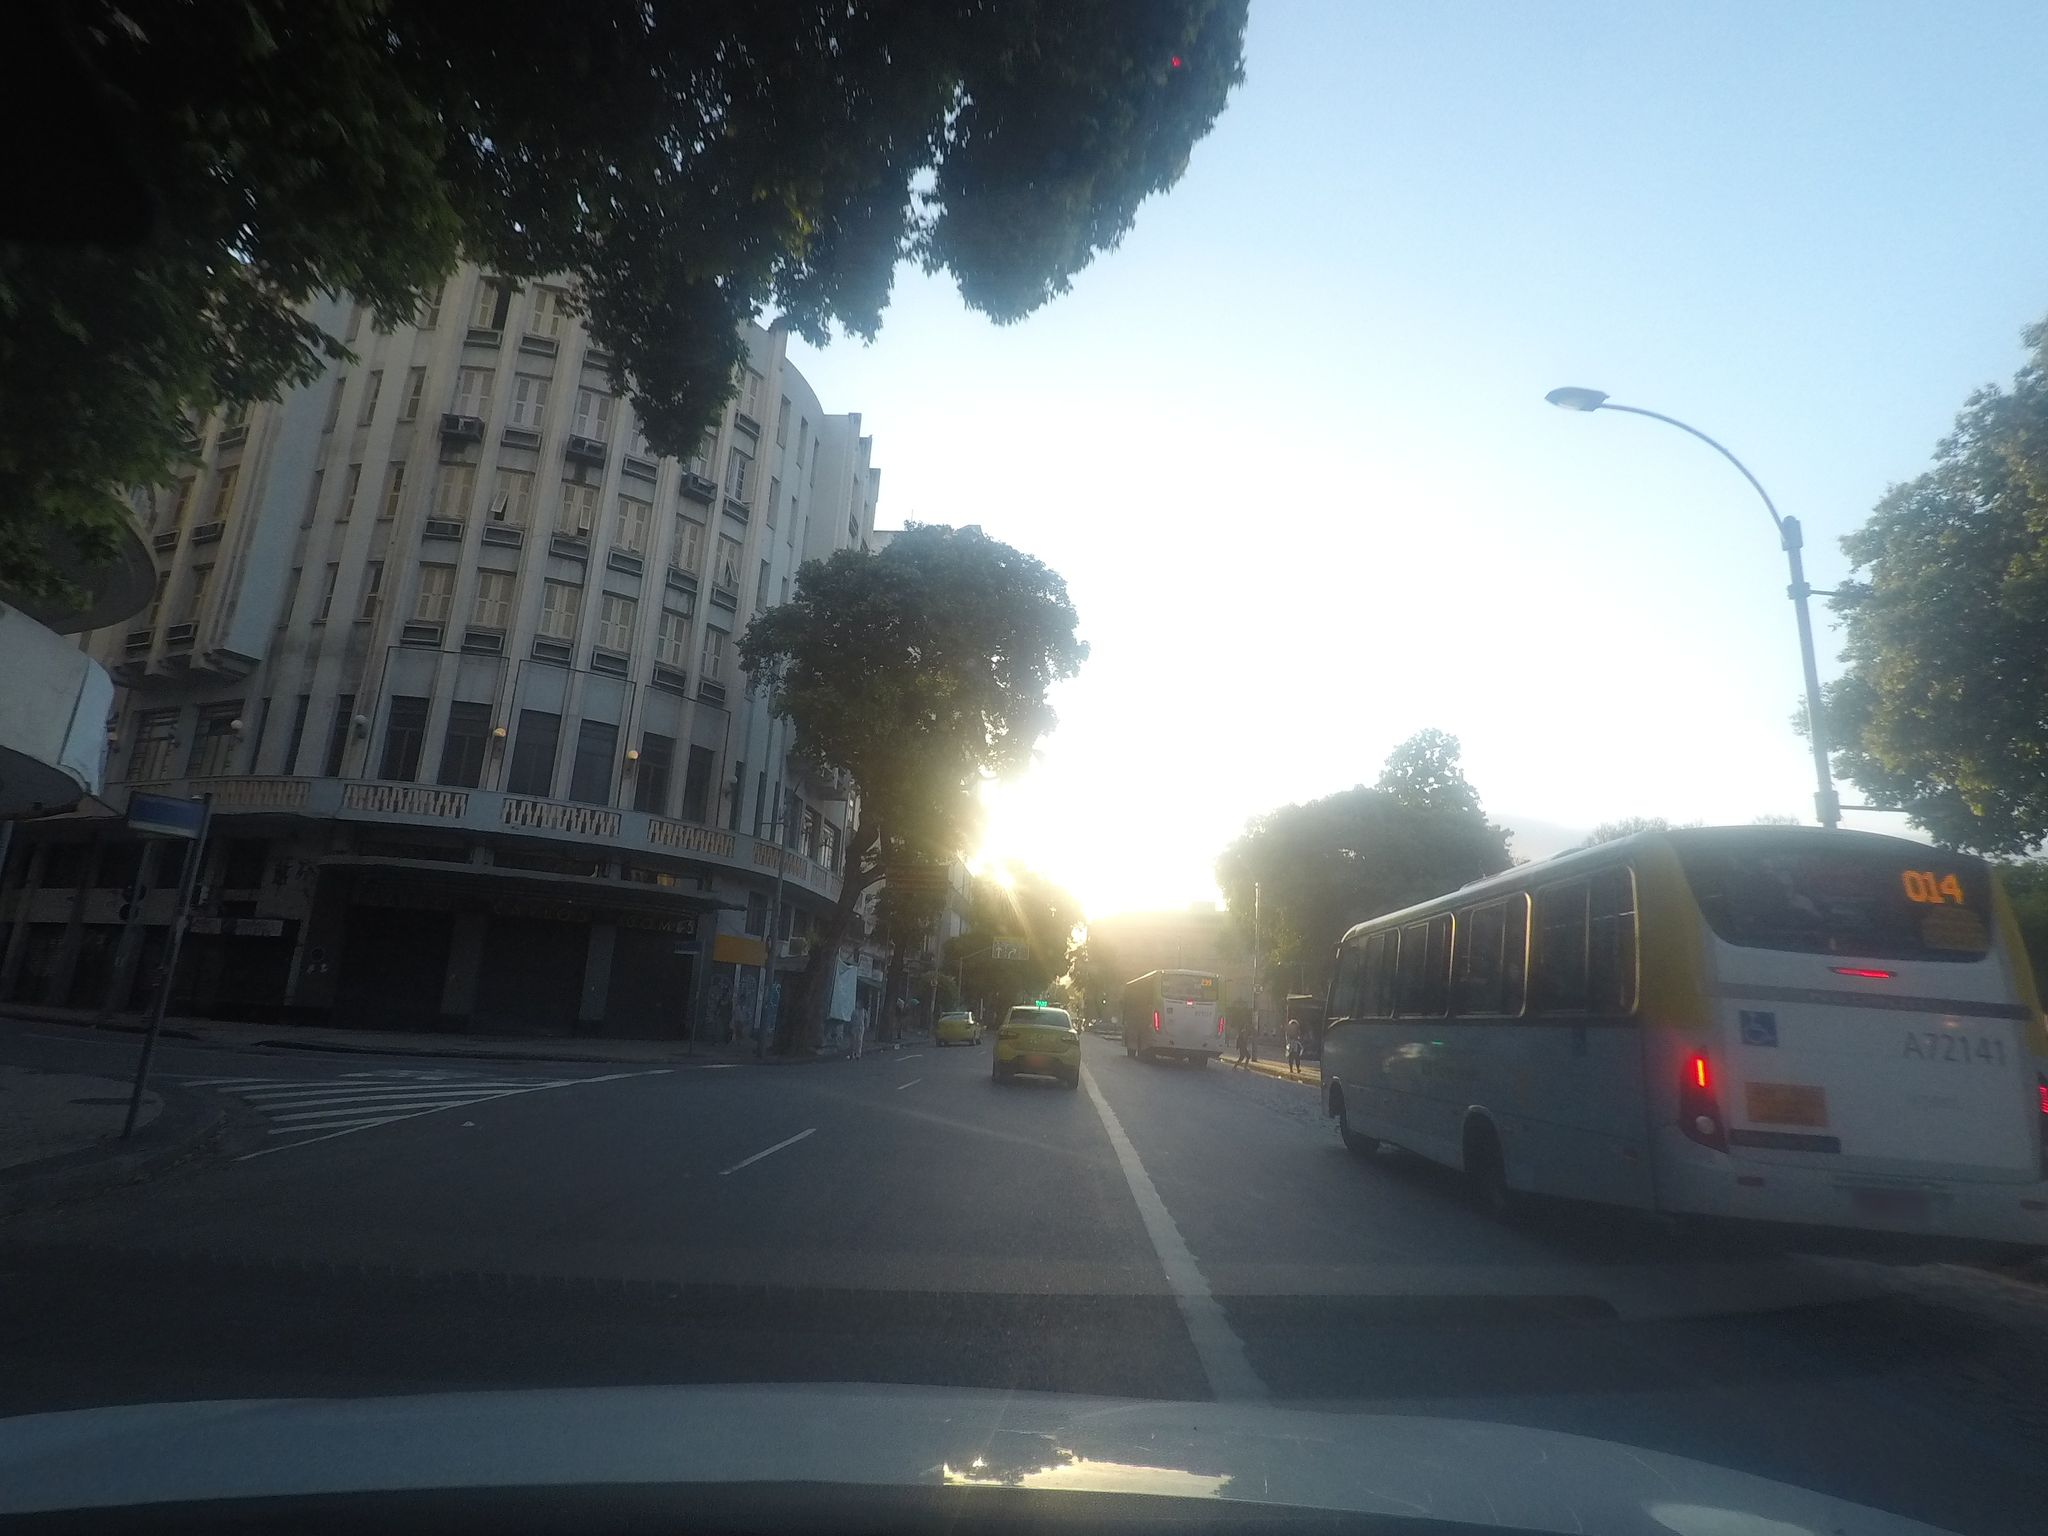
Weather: clear
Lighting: dusk/dawn
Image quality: slightly poor
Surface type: driving surface
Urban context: urban centre
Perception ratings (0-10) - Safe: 4.28, Lively: 6.08, Beautiful: 8.42, Boring: 0.84, Depressing: 2.21, Wealthy: 7.39